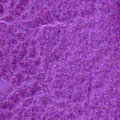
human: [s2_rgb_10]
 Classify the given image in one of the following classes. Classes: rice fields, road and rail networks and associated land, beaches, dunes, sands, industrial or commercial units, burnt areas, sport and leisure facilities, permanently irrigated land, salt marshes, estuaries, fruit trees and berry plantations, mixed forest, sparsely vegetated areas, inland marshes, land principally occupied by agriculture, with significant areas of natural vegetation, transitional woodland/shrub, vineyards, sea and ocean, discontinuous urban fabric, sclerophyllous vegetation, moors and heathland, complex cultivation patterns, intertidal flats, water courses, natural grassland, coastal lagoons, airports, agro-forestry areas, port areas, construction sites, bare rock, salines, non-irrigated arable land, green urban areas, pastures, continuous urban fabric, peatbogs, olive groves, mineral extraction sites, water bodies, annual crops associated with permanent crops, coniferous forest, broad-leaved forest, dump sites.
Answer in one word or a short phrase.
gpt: sea and ocean